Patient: sex F, age 59
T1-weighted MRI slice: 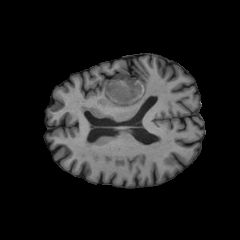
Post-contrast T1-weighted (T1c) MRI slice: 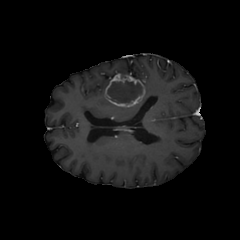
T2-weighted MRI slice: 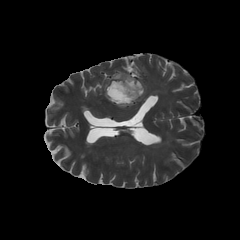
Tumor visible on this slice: yes
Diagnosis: Glioblastoma, IDH-wildtype
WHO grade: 4